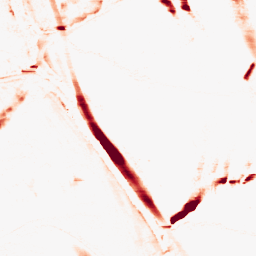
Category: morphological
Decomposition family: morphological_rect
Decomposition parameters: operation: opening
width: 20
height: 3
Upsampling method: linear_exact
Upsampling parameters: scale: 2
Upsampling scale: 2